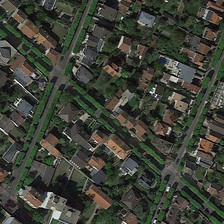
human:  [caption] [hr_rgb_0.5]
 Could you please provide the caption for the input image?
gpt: it is a densely arranged residential area devided by roads with rows of trees alongside them .

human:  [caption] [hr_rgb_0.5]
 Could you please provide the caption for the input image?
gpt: there is a residential area of high rate green .

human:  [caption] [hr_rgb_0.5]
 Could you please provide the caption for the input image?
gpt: there is a residential area of high rate green .

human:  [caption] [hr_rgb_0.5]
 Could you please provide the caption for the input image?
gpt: there is a residential area of high rate green .

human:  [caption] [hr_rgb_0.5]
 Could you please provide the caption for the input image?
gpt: many buildings and green trees are in a dense residential area .